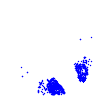
Particle: proton